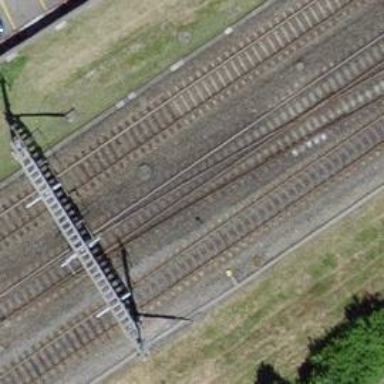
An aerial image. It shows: Single railway track with electrified contact line.